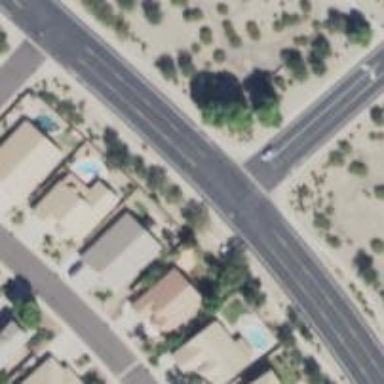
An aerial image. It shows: Smooth asphalt road in residential area.